Interaction volume radius: 10 \u00c5
Interaction volume height: 30 \u00c5
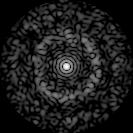
Disorder parameter: 0.7942